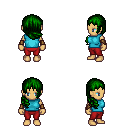
a pixel art fantasy rpg character, female body template, human, tanned skin, teal sleeveless shirt, red pants, green right-swept hairstyle, leather bracers, four views (front, back, left, right), 2x2 character sprite sheet, small pixel art, hard edges, no anti-aliasing